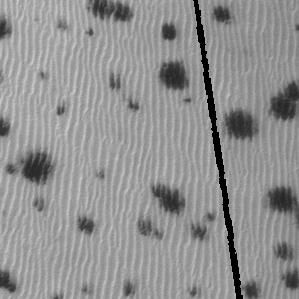
Label: frost